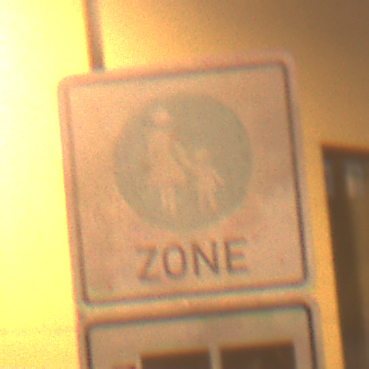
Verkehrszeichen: BeginnFussgaengerzone
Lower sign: MehrspurigeFahrzeugeFrei4
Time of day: Night
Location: Outdoor (Urban)
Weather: Clear
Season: NotSpecified
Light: Artificial